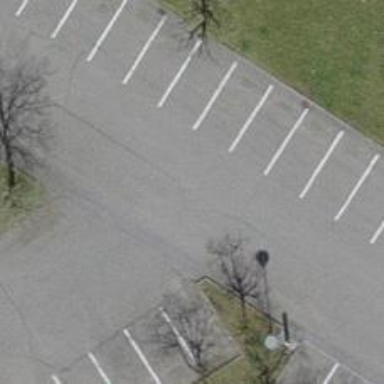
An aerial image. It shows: Road serving as parking aisle.